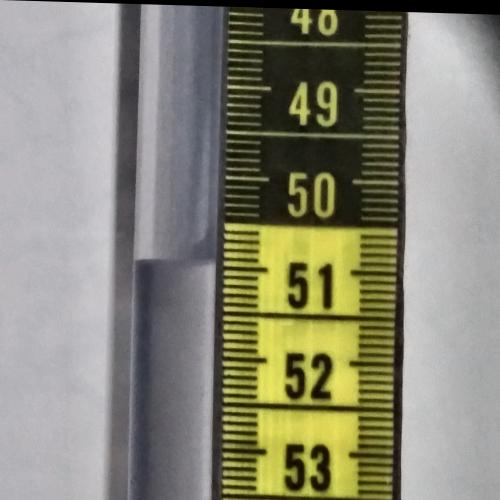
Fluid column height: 50.9 cm